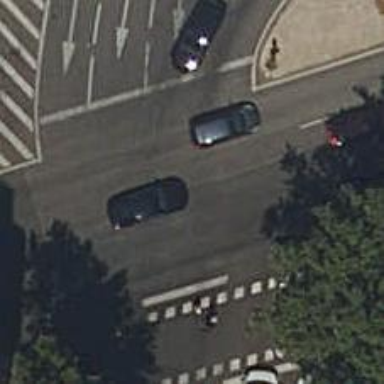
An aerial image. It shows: Road with traffic signals.